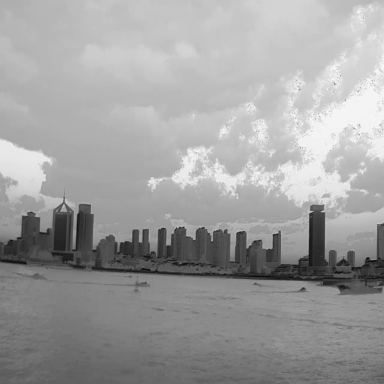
There is a warship in the infrared image.